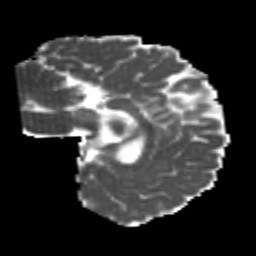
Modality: MD
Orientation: sagittal
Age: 25
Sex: female
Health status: healthy
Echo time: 0.074 s